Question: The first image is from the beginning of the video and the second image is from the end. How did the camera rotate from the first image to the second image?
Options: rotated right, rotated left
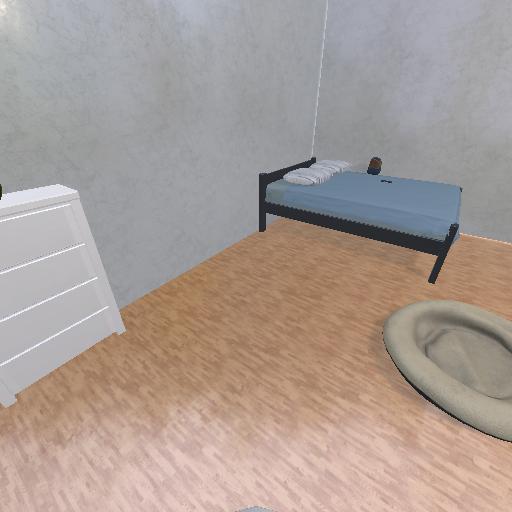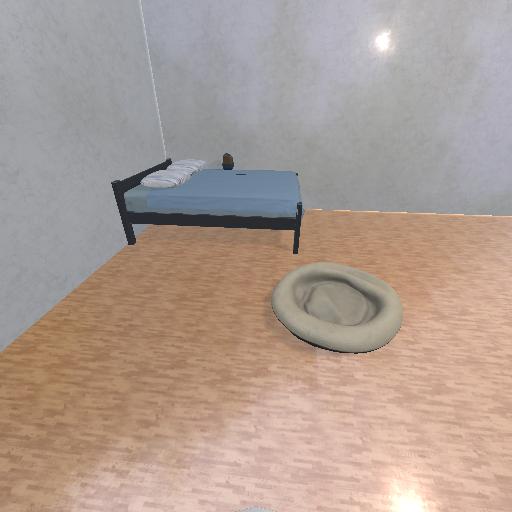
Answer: rotated right